Interaction volume radius: 10 \u00c5
Interaction volume height: 15 \u00c5
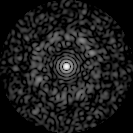
Disorder parameter: 0.8424